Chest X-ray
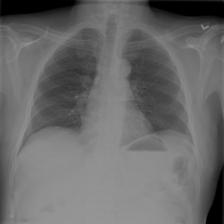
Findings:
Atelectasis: negative
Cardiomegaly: negative
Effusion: negative
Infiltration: negative
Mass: negative
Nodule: negative
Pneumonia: negative
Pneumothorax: negative
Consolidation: negative
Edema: negative
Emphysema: negative
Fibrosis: negative
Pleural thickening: negative
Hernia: negative